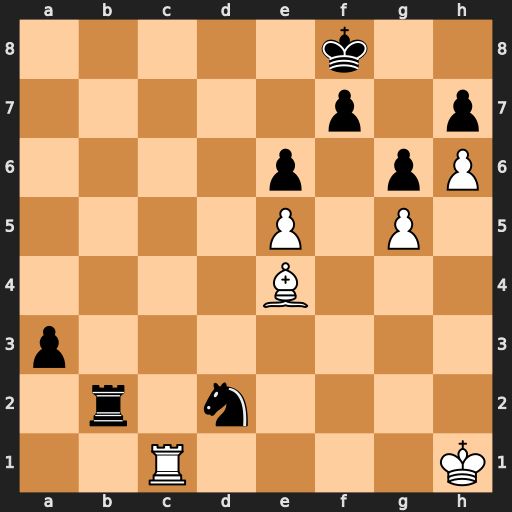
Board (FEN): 5k2/5p1p/4p1pP/4P1P1/4B3/p7/1r1n4/2R4K
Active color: w
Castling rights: -
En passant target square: -
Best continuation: Rc8+ Ke7 Bc6 Rb1+ Kg2